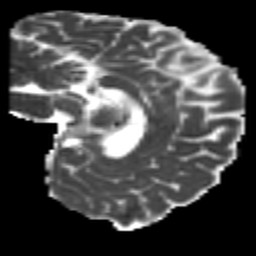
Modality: MD
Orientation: sagittal
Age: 24
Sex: male
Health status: healthy
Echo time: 0.074 s